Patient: sex M, age 33
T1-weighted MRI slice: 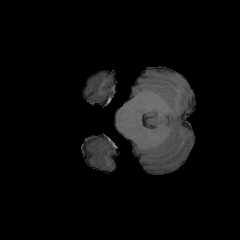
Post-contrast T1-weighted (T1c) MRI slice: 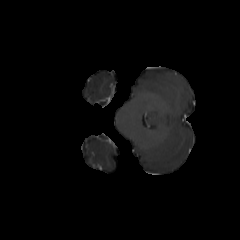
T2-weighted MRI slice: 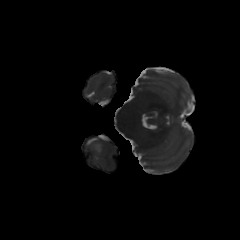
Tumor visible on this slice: yes
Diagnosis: Astrocytoma, IDH-mutant
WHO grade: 4